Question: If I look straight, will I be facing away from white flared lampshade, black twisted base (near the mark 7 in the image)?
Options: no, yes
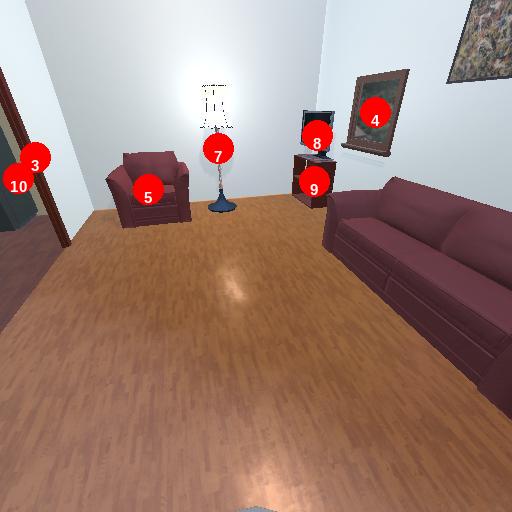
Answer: no